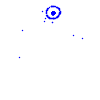
Particle: pion